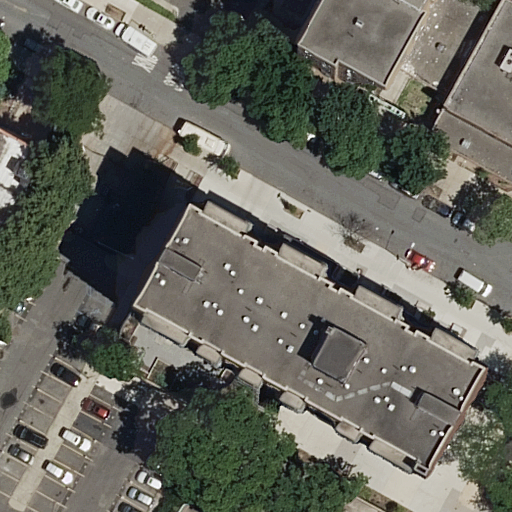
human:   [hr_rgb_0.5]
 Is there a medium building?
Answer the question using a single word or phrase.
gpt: yes

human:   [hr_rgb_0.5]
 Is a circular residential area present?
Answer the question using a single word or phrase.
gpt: no

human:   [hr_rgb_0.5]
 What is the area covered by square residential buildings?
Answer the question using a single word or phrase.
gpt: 0m2

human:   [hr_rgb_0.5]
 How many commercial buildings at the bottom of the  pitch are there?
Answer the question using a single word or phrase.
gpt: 0

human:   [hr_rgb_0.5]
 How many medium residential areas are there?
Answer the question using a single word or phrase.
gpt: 0

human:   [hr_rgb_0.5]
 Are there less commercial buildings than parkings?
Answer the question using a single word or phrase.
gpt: yes

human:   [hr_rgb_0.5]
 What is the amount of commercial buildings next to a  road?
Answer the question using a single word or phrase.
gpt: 0

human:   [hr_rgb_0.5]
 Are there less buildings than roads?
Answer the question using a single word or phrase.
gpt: no

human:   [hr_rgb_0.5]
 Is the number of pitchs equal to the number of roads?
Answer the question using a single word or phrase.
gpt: no

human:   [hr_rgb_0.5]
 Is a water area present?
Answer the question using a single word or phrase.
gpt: no

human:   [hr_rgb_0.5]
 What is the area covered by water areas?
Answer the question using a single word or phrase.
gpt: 0m2

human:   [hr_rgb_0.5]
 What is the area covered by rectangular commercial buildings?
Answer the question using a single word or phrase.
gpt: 0m2

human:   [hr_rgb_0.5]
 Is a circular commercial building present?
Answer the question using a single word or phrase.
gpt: no

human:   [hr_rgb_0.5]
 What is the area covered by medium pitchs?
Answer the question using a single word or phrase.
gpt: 364m2

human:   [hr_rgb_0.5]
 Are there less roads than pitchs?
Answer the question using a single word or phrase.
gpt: no

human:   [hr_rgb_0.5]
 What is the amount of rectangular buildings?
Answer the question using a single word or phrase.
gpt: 2

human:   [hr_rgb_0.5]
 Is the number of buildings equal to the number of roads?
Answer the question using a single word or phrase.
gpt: yes

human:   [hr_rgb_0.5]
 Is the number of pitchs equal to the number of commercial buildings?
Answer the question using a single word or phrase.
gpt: no

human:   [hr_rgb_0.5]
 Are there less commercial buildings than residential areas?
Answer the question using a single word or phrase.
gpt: yes

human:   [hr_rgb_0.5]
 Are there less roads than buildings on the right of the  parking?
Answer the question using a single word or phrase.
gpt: no

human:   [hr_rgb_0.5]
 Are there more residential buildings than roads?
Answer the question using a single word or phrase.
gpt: no

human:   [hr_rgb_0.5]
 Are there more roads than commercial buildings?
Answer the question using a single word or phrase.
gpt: yes

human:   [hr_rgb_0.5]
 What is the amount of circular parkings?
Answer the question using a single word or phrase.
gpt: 0

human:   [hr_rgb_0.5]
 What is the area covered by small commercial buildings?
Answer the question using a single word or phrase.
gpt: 0m2

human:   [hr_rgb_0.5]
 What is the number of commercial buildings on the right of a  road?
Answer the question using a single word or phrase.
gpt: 0

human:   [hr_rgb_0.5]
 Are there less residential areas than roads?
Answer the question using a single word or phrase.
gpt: yes

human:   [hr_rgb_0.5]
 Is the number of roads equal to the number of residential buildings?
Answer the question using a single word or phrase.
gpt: yes

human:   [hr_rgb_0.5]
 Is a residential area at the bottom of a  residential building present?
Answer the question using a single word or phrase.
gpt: no

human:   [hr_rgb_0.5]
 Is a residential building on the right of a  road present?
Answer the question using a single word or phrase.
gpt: yes

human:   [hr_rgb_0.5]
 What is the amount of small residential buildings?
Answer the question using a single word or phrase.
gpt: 2

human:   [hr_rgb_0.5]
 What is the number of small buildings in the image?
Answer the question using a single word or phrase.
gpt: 2

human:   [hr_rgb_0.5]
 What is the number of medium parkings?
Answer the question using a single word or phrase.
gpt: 1

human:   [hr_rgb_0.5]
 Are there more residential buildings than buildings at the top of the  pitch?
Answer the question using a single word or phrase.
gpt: yes

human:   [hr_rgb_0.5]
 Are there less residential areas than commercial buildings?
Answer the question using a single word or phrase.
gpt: no

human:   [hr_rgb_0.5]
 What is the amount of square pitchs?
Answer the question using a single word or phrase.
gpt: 0

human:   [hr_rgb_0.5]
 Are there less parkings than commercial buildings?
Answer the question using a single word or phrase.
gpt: no